Interaction volume radius: 10 \u00c5
Interaction volume height: 20 \u00c5
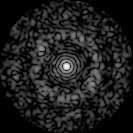
Disorder parameter: 0.7794